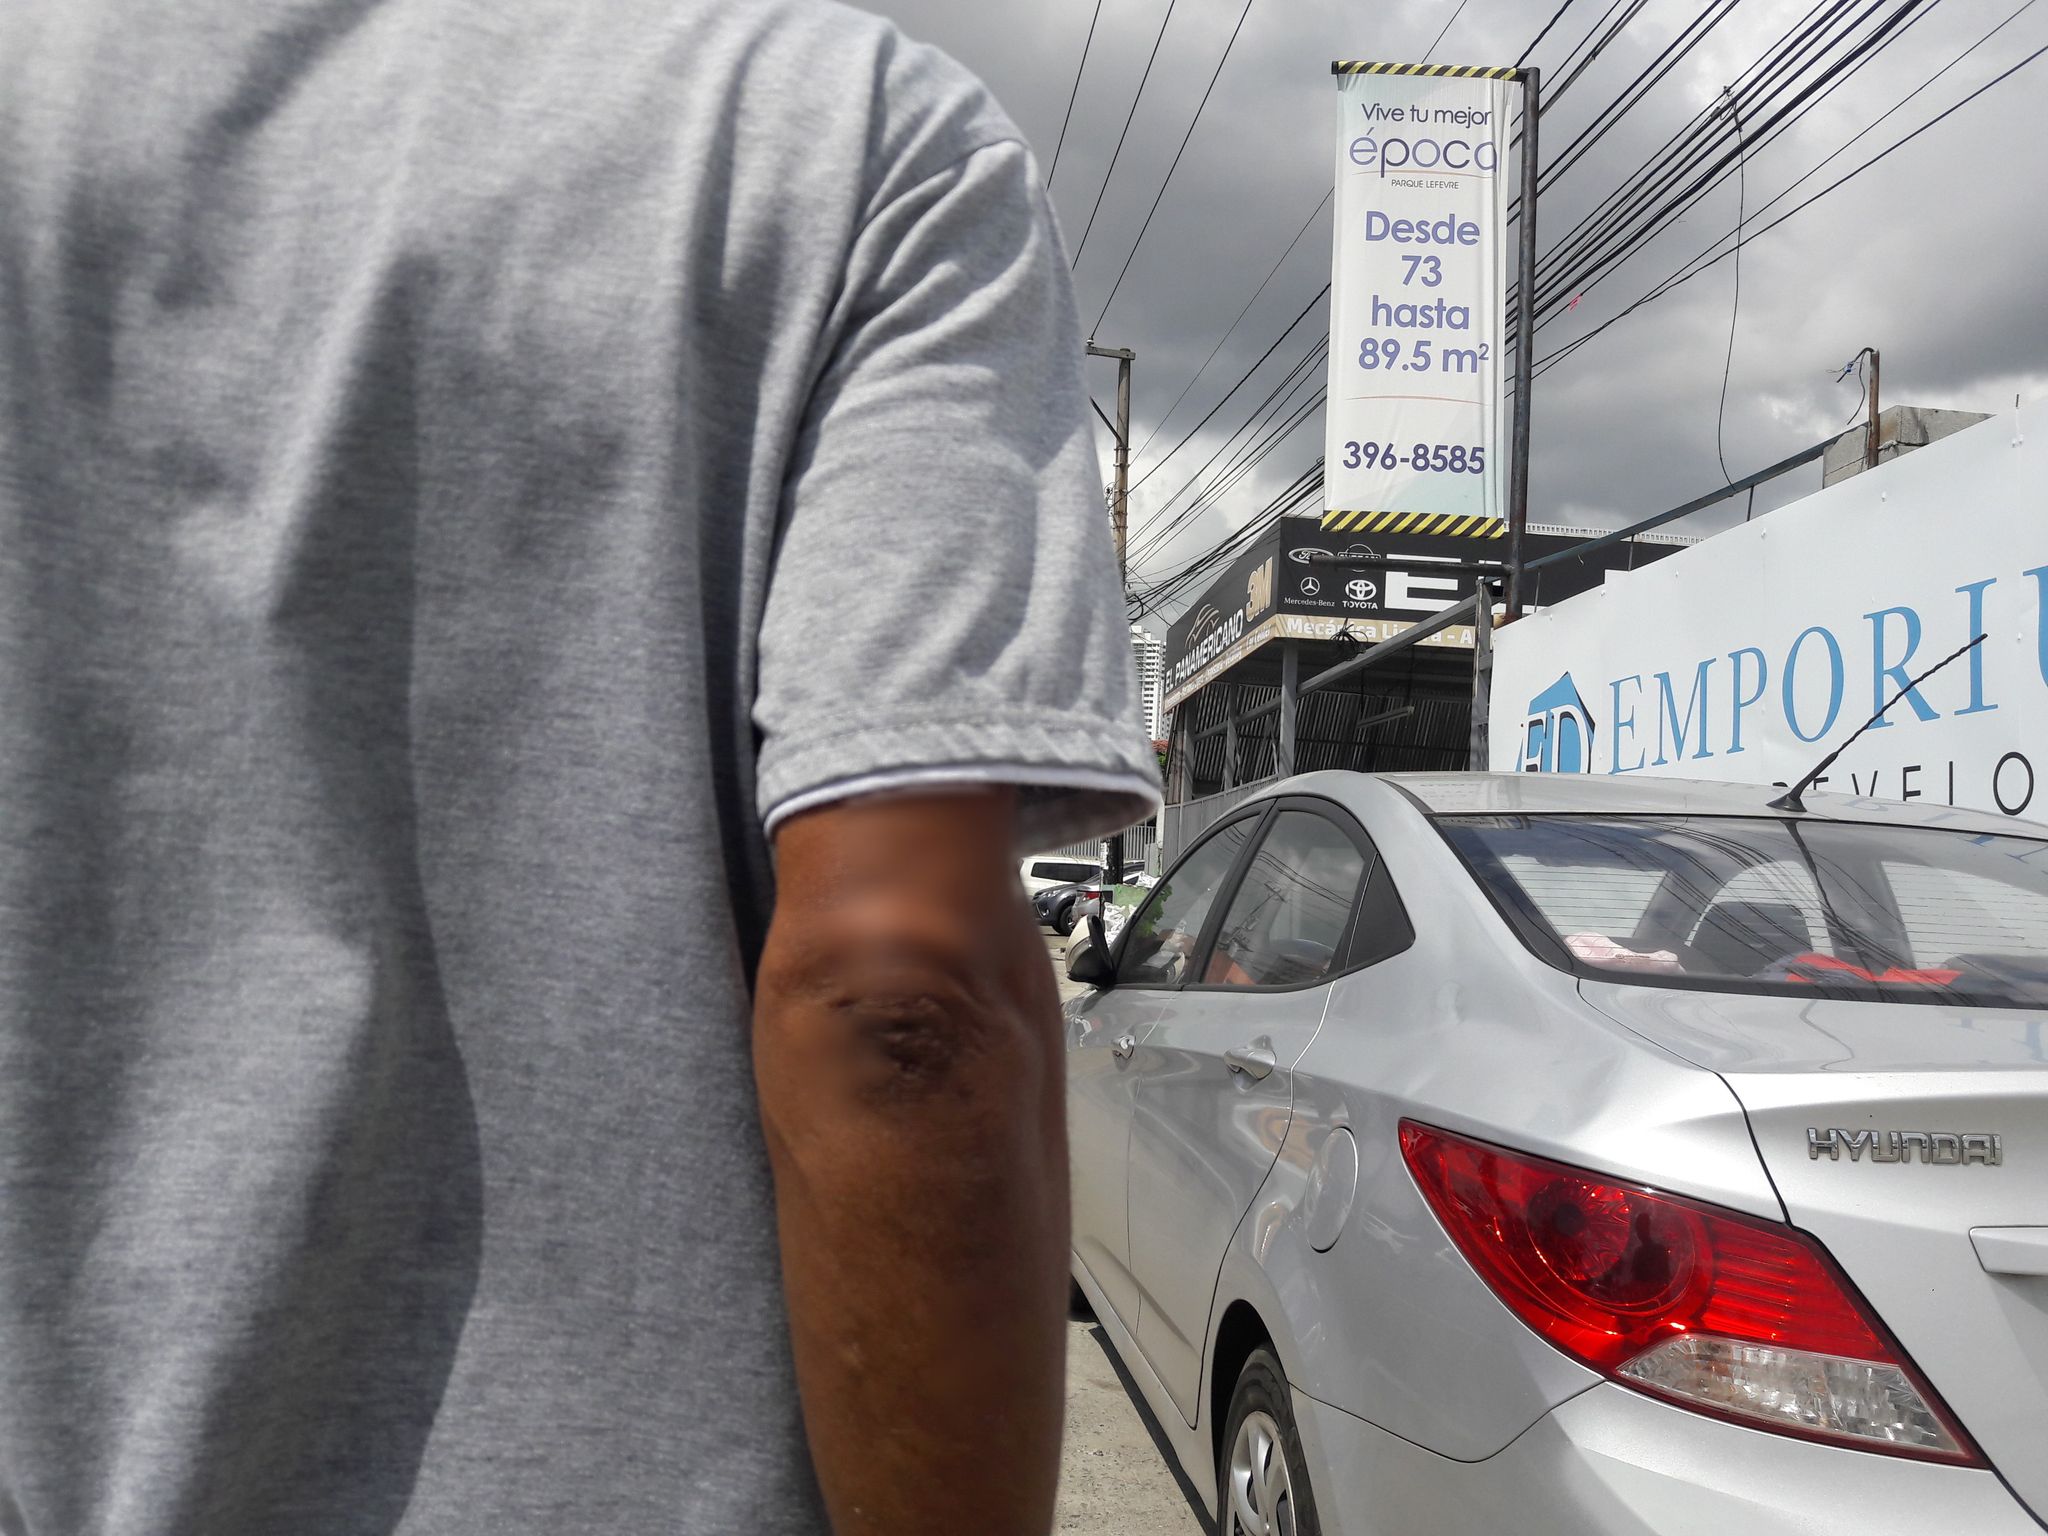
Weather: cloudy
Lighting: day
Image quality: slightly poor
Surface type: walking surface
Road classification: secondary
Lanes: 3
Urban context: urban centre
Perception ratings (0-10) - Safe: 0.9, Lively: 4.88, Beautiful: 0.58, Boring: 0.19, Depressing: 0.33, Wealthy: 1.62